Question: Simple question that I cannot seem to find the answer to.
How do I change the color and shape of the mean indicator in a Seaborn Boxplot?
It defaults to a Green Triangle and it generally difficult to see.
I've tried to find the answer in both the seaborn documentation, as well as the matplotlib documentation. There is also a related question on stackoverflow where someone asked how to change around colors related to the seaborn boxplots and was able to change everything except for the mean indicator.
'''
import numpy as np
import matplotlib.pyplot as plt
import seaborn as sns
data = [[np.random.rand(100)] for i in range(3)]
sns.boxplot(data=data, showmeans=True)
plt.show()
'''

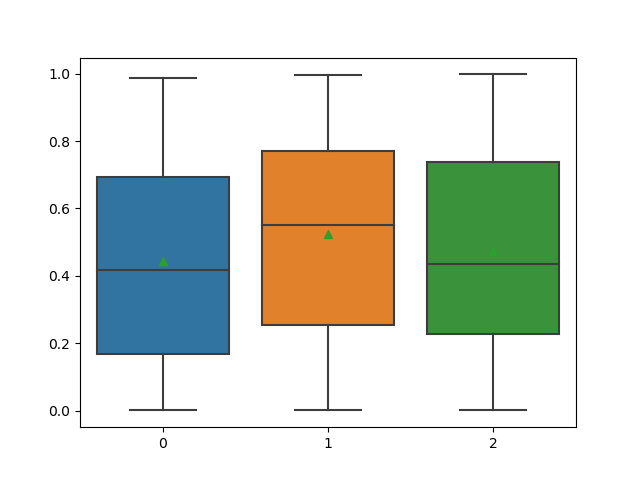
Answer: The keyword argument you are looking for is 'meanprops'. It is in the <URL> under "other parameters":
'''
import seaborn as sns
data = [[np.random.rand(100)] for i in range(3)]
sns.boxplot(data=data, showmeans=True,
meanprops={"marker":"s","markerfacecolor":"white", "markeredgecolor":"blue"})
plt.show()
'''
<URL>